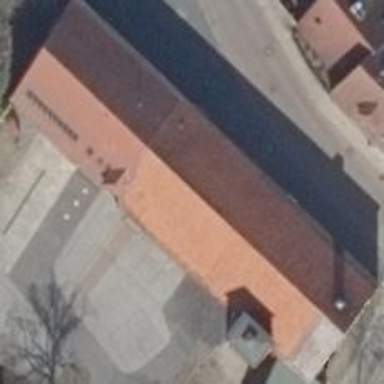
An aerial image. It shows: Fire station building.